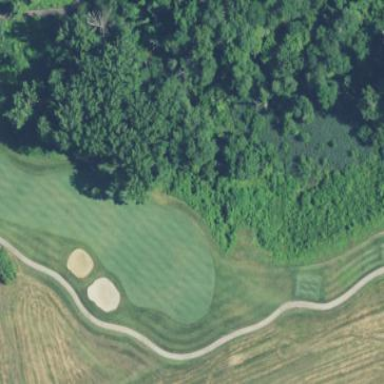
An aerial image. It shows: Area of rough grass used for golf.